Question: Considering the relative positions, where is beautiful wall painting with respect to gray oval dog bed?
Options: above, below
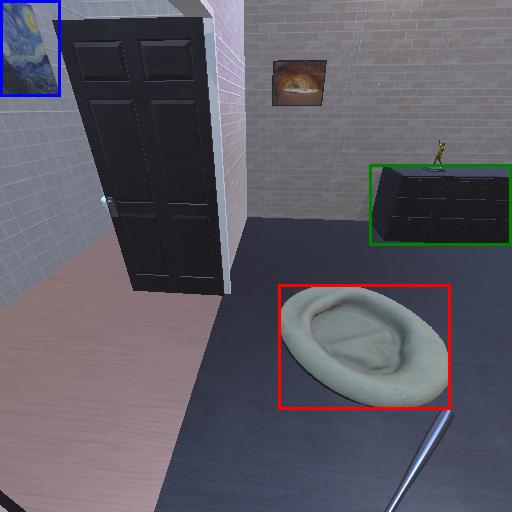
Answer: above